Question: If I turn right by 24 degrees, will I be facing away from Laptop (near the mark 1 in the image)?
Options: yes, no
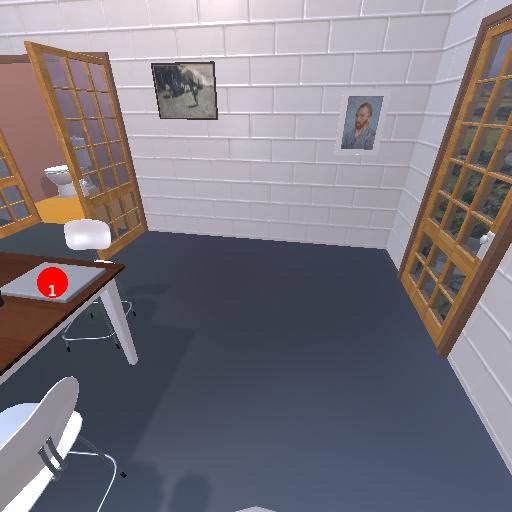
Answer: yes